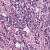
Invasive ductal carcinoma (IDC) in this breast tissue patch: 1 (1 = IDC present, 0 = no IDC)